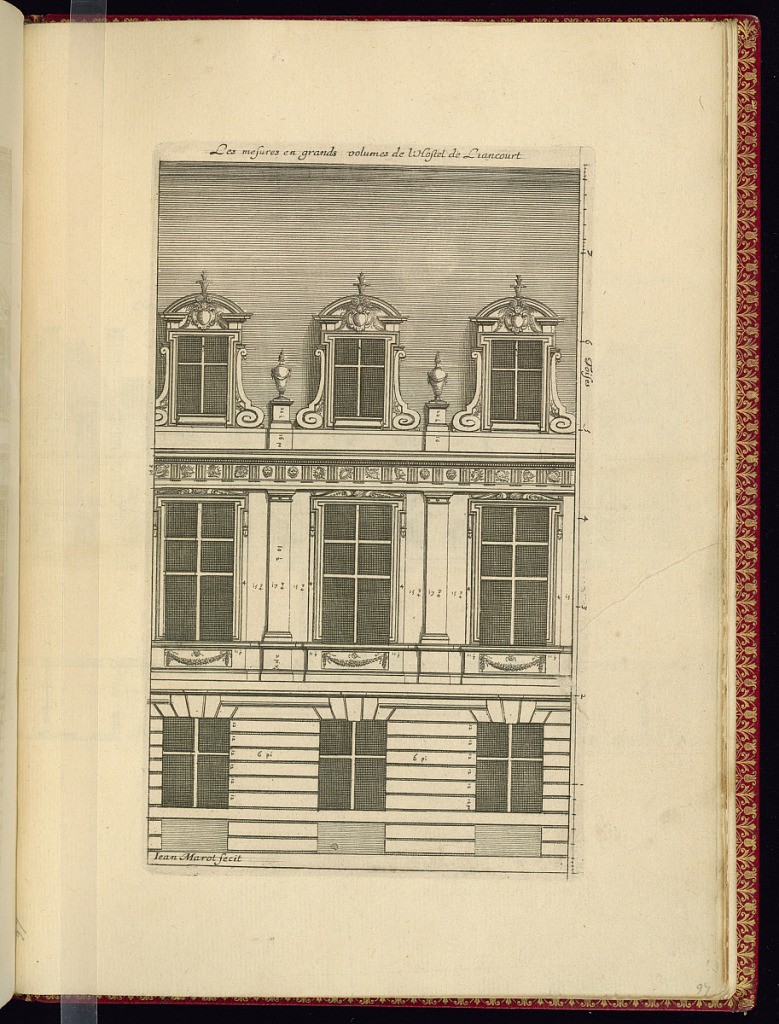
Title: Les mesures en grands volumes de l’Hostel de Liancourt
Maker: Jean Marot, French, 1619 - 1679
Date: ca.1635–ca.1660
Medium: Etching on laid paper
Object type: Print
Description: A detail of an architectural exterior elevation with the measurements for each detail numbered throughout and a scale along the right. The detail illustrates windows on a three story Hôtel particulier (grand house). The first-floor windows with horizontal banded smooth-faced rustication and keystones. The second-floor windows are framed by pilasters, cartouches with festoons of leaves and friezes. The second floor with dormer windows topped by cartouches with vase finials. The plate is titled and signed.